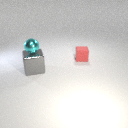
large gray metal cube below small cyan metal sphere